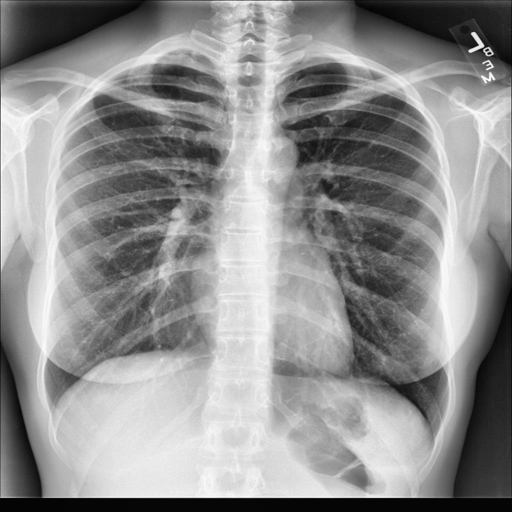
Finding: NORMAL